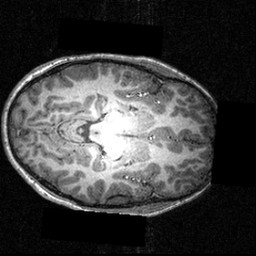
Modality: T1w
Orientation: axial
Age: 12
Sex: male
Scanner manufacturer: siemens
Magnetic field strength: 3.951 T
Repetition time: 1.5 s
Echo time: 0.00335 s